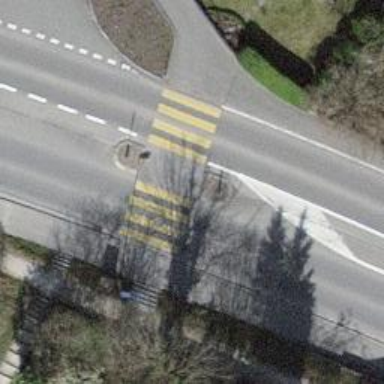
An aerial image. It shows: Primary road with asphalt surface.